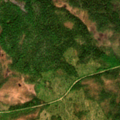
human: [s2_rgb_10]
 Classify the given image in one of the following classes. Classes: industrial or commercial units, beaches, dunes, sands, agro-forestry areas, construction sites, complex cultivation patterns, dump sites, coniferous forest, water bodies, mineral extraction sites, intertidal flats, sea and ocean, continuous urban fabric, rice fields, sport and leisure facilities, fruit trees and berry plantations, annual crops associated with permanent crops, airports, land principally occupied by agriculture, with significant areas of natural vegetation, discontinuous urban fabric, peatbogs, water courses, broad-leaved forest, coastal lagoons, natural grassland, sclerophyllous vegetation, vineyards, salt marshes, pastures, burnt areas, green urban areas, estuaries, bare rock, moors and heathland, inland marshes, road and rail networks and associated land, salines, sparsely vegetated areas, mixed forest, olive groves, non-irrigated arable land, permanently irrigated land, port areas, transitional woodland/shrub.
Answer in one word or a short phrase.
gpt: coniferous forest, mixed forest, transitional woodland/shrub